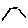
Label: hexagon